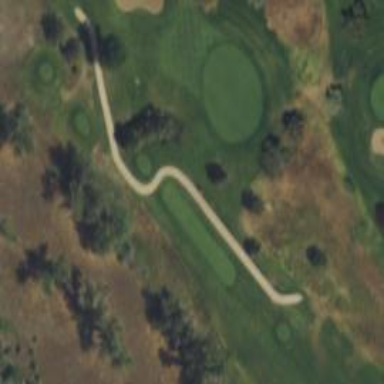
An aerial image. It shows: Golf cart path that functions as road.